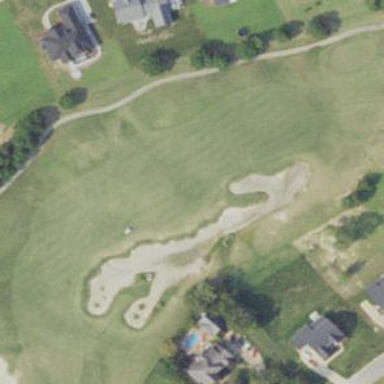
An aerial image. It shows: Sand bunker on golf course.